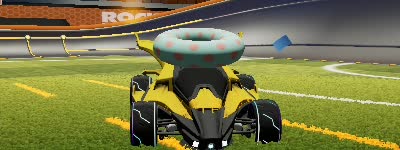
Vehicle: aftershock